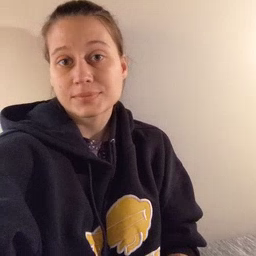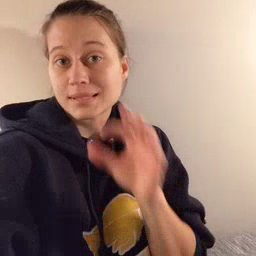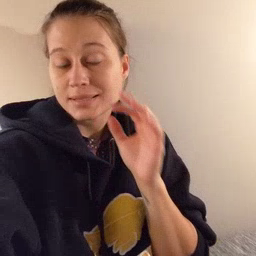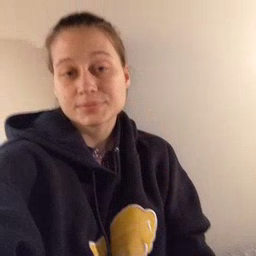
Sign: kitty